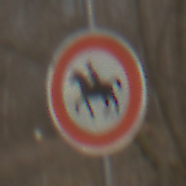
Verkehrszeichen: VerbotReiter
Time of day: MorningAfternoon
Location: Outdoor (Nature)
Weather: PartlyCloudy
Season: Winter
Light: Natural